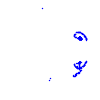
Particle: pion